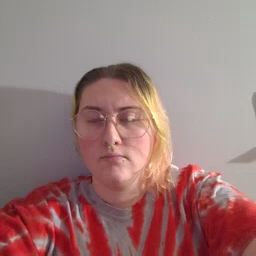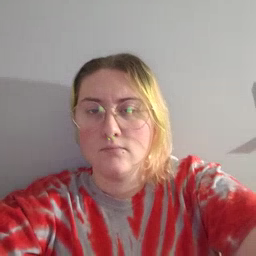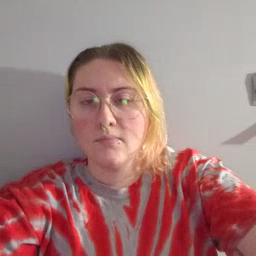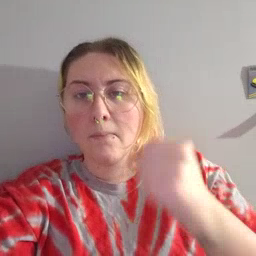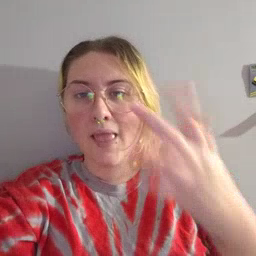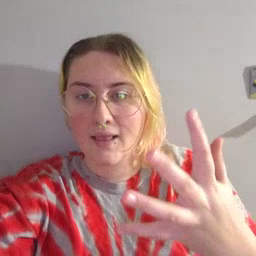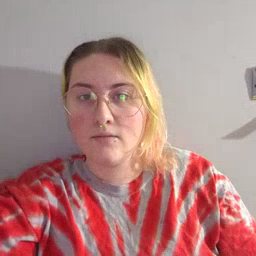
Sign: many